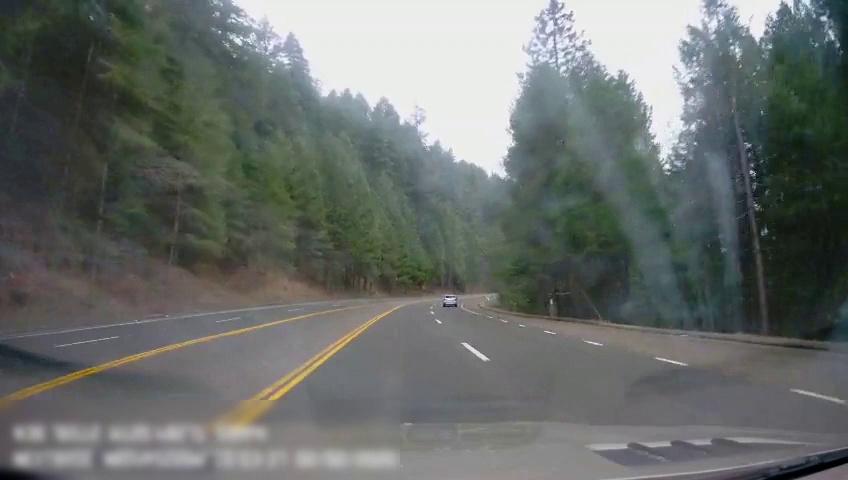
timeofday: Day
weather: Cloudy
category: Drivable Space
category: Vehicles | Car
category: Lanes | Alternate Lane
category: Lanes | Alternate Lane
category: Lanes | Alternate Lane
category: Lanes | Current Lane
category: Lanes | Current Lane
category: Lanes | Alternate Lane